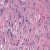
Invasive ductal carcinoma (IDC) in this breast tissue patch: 1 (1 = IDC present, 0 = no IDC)